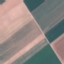
Label: AnnualCrop